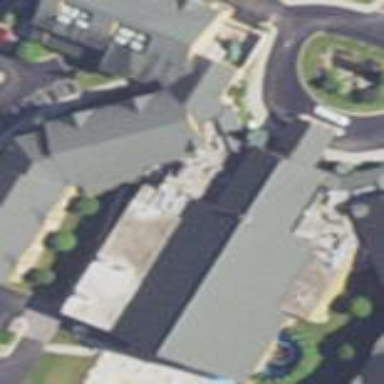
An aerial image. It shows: Hotel building.